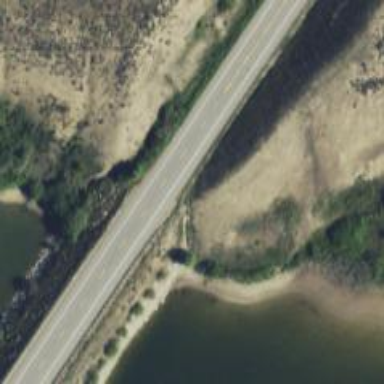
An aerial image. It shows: Asphalt trunk highway with embankment.